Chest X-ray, PA view. Patient: 34 years old, sex M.
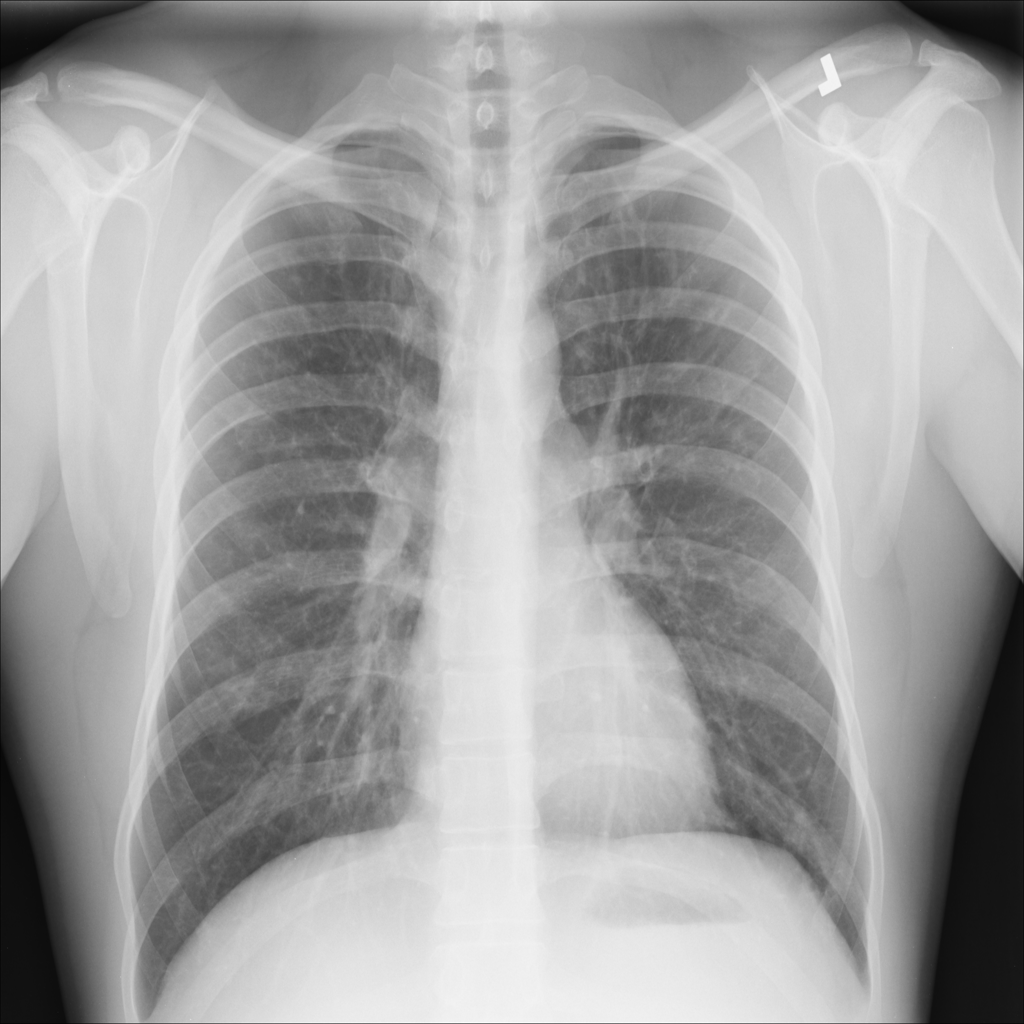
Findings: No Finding